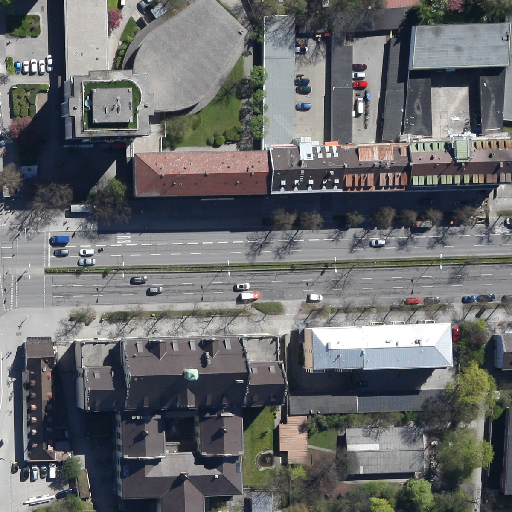
Referring expression: building along the road